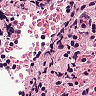
Metastatic tissue present: yes